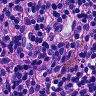
Metastatic tissue present: no